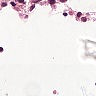
Metastatic tissue present: no